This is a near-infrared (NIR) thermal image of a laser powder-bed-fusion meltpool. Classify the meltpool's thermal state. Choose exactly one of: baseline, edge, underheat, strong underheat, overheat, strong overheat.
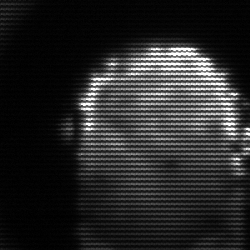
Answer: baseline